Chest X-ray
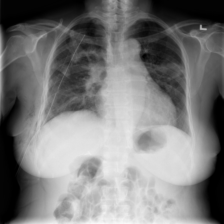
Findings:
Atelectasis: negative
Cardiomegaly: negative
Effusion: negative
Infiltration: negative
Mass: negative
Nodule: negative
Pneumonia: negative
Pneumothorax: positive
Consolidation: negative
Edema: negative
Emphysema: positive
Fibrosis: negative
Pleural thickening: negative
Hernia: negative